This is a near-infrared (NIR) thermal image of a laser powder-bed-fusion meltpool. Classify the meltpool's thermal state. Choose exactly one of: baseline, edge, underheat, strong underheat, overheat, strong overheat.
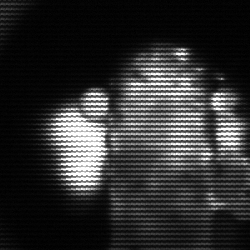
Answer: strong underheat